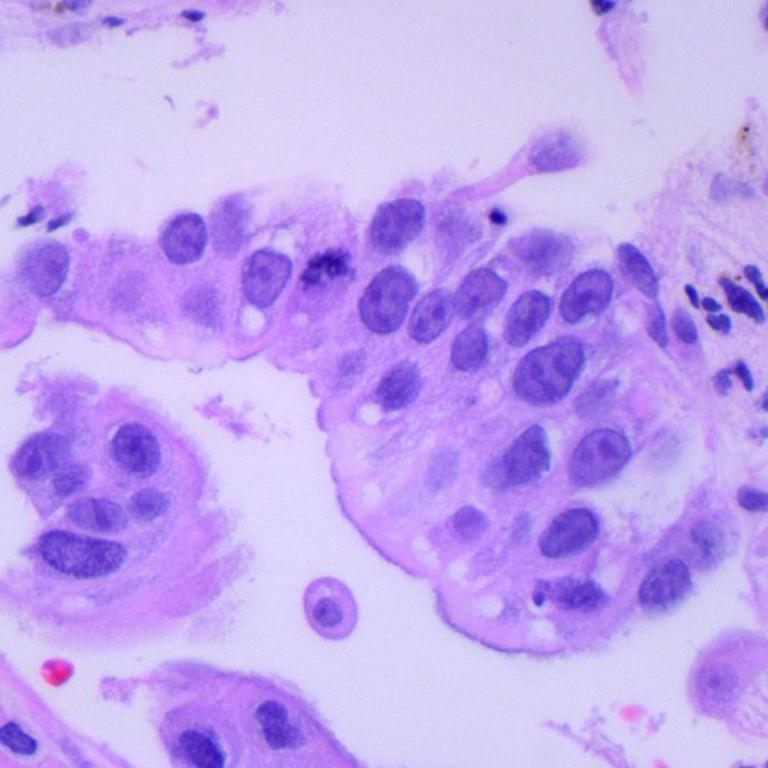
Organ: lung
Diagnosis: adenocarcinomas